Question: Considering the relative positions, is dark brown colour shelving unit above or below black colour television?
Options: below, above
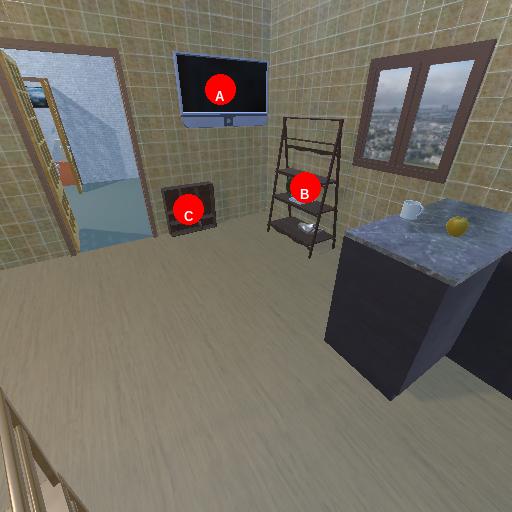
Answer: below